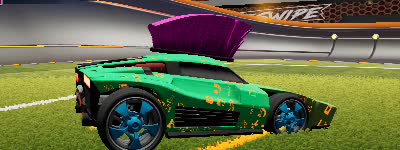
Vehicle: breakout